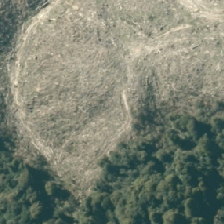
Land cover: harvested_forest